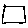
Label: square